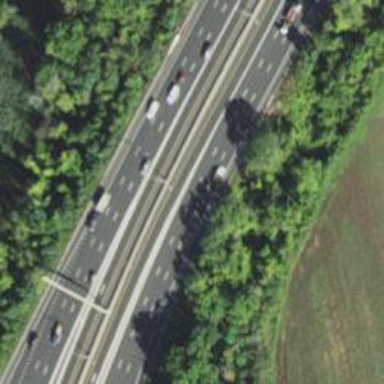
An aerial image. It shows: Motorway.